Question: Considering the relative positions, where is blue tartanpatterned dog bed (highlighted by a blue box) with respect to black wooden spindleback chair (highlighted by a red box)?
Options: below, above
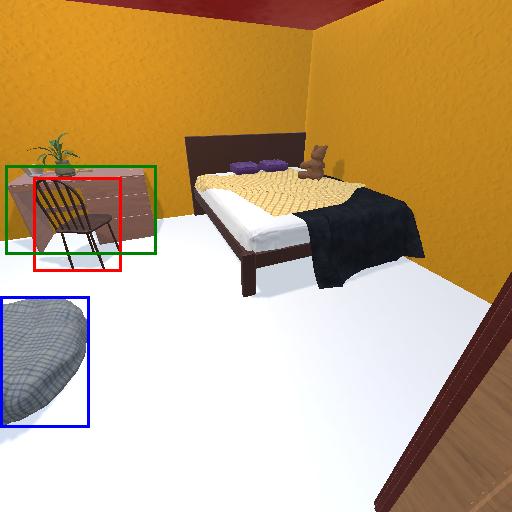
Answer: below